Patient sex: M
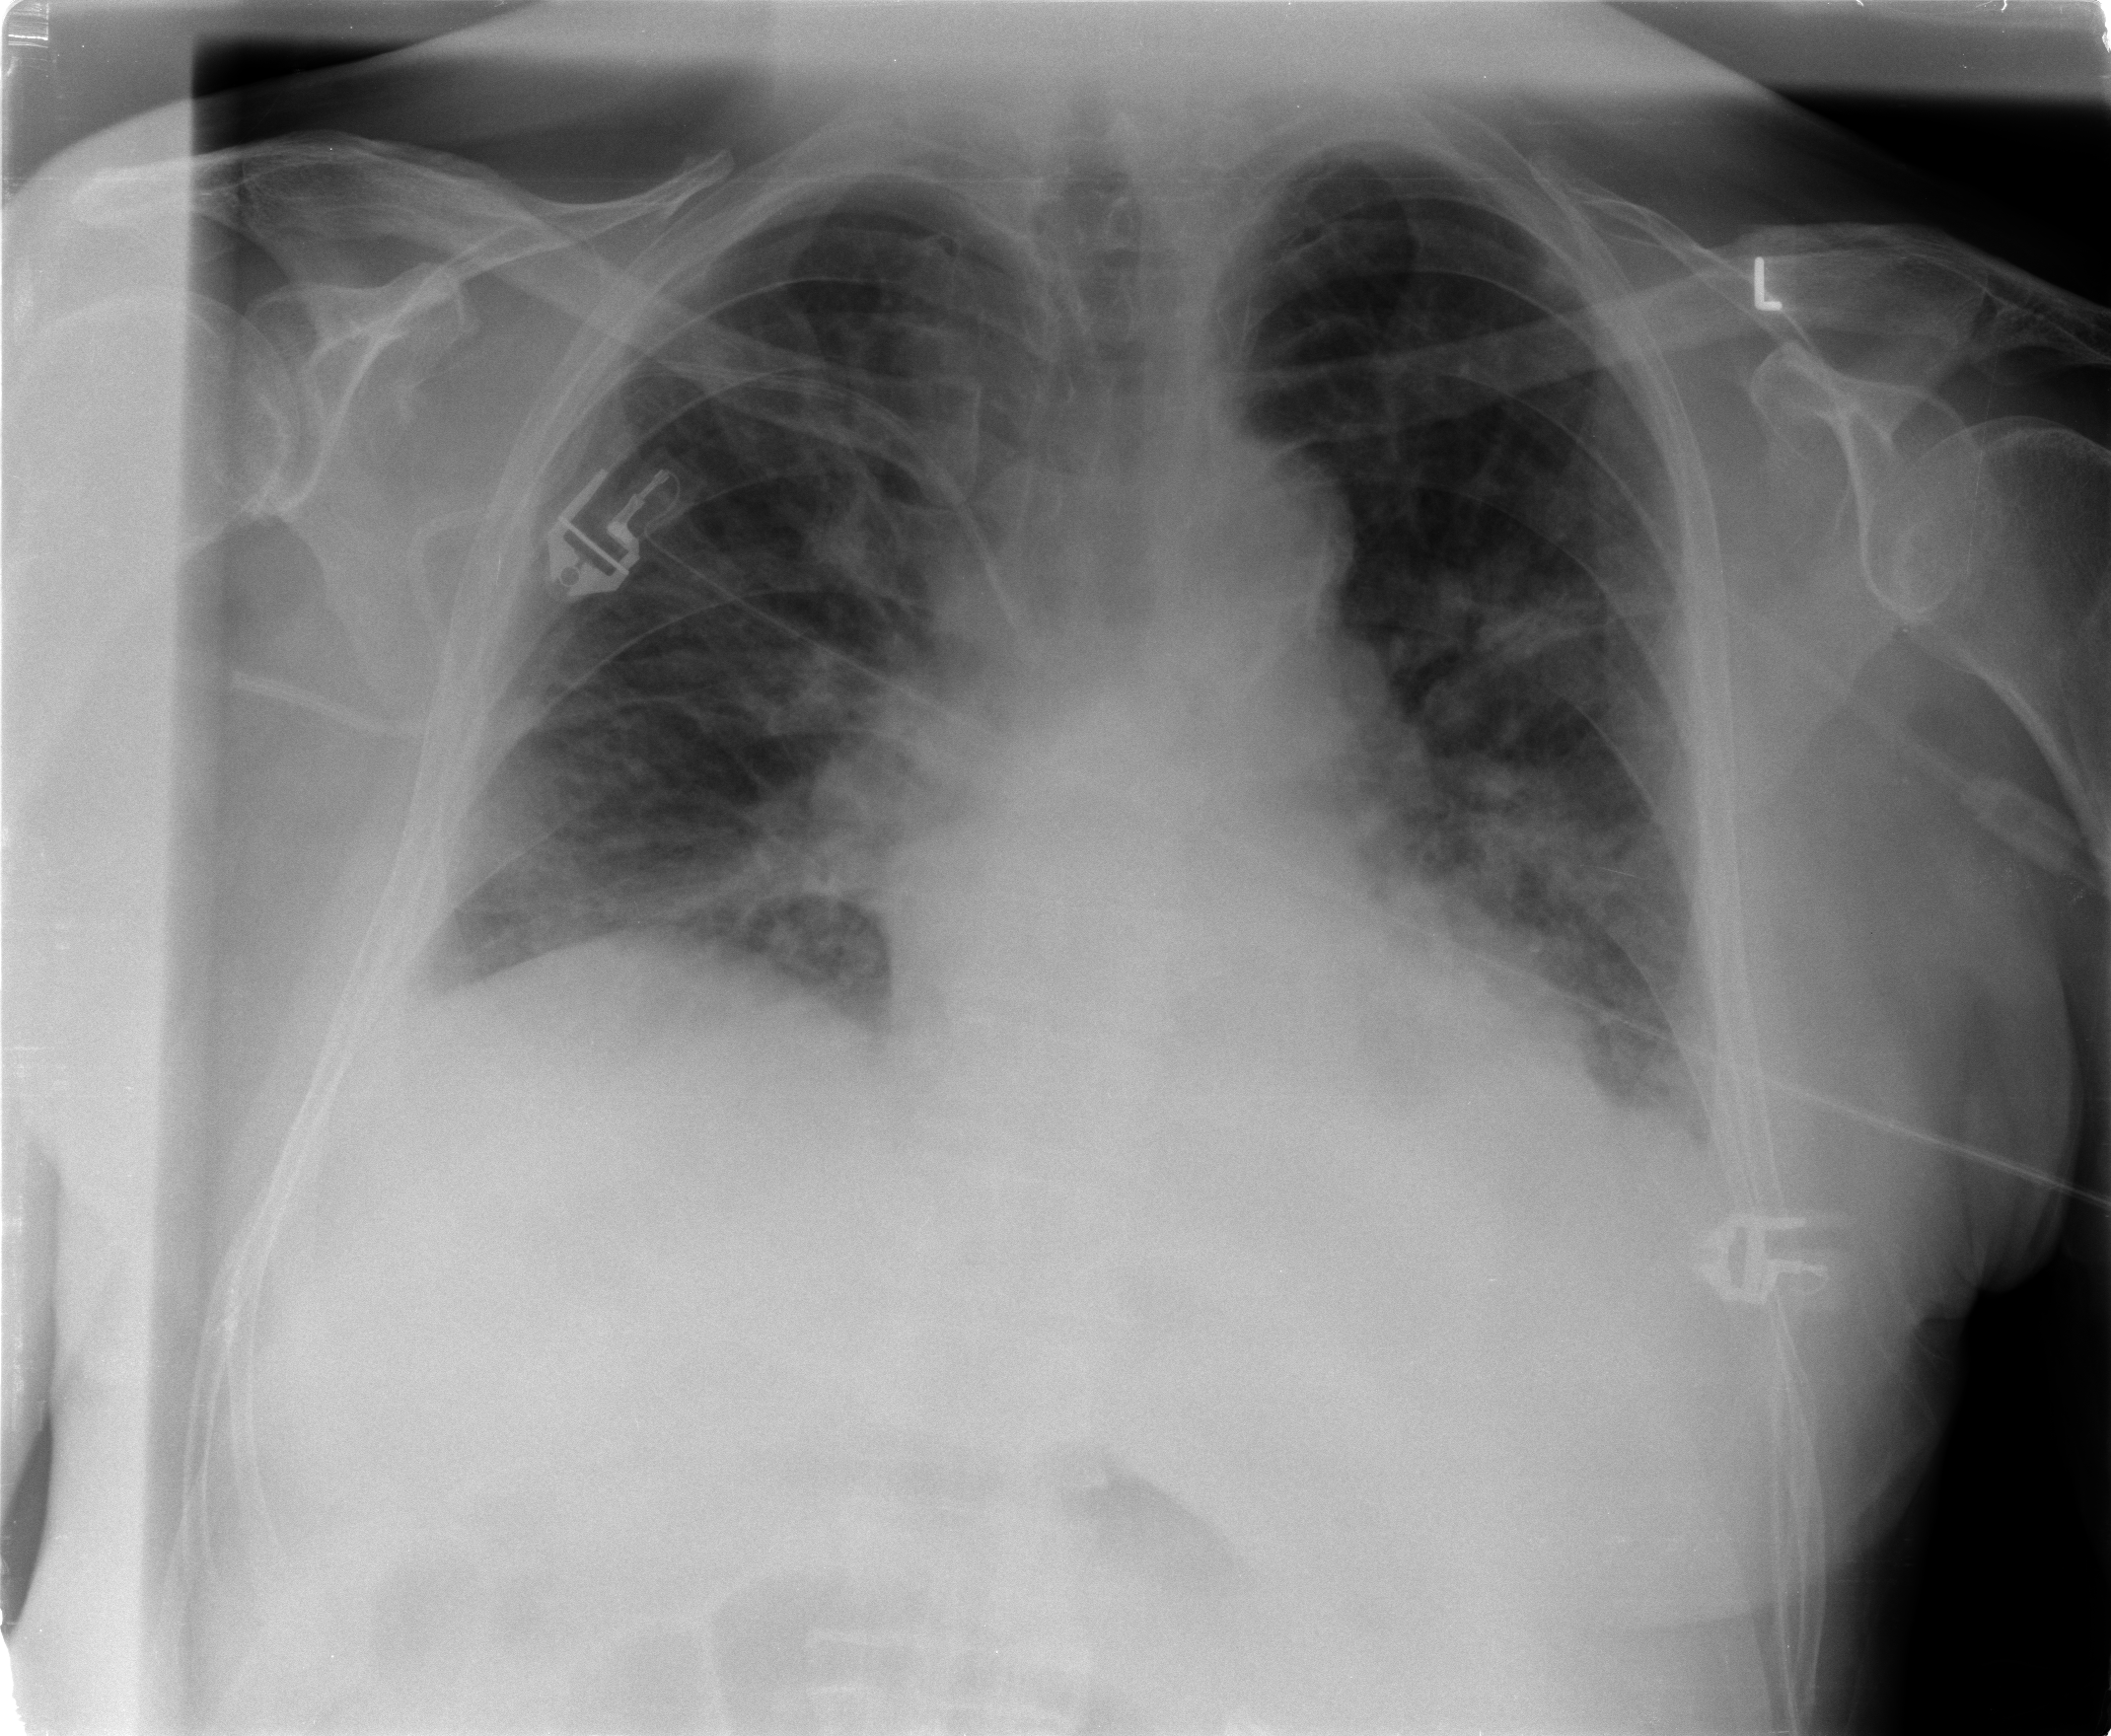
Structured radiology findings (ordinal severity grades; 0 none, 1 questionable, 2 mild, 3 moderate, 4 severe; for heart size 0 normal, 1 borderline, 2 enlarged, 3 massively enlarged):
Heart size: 2
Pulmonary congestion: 2
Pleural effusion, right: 1
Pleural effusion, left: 1
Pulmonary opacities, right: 2
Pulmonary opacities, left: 2
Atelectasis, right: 2
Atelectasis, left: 2